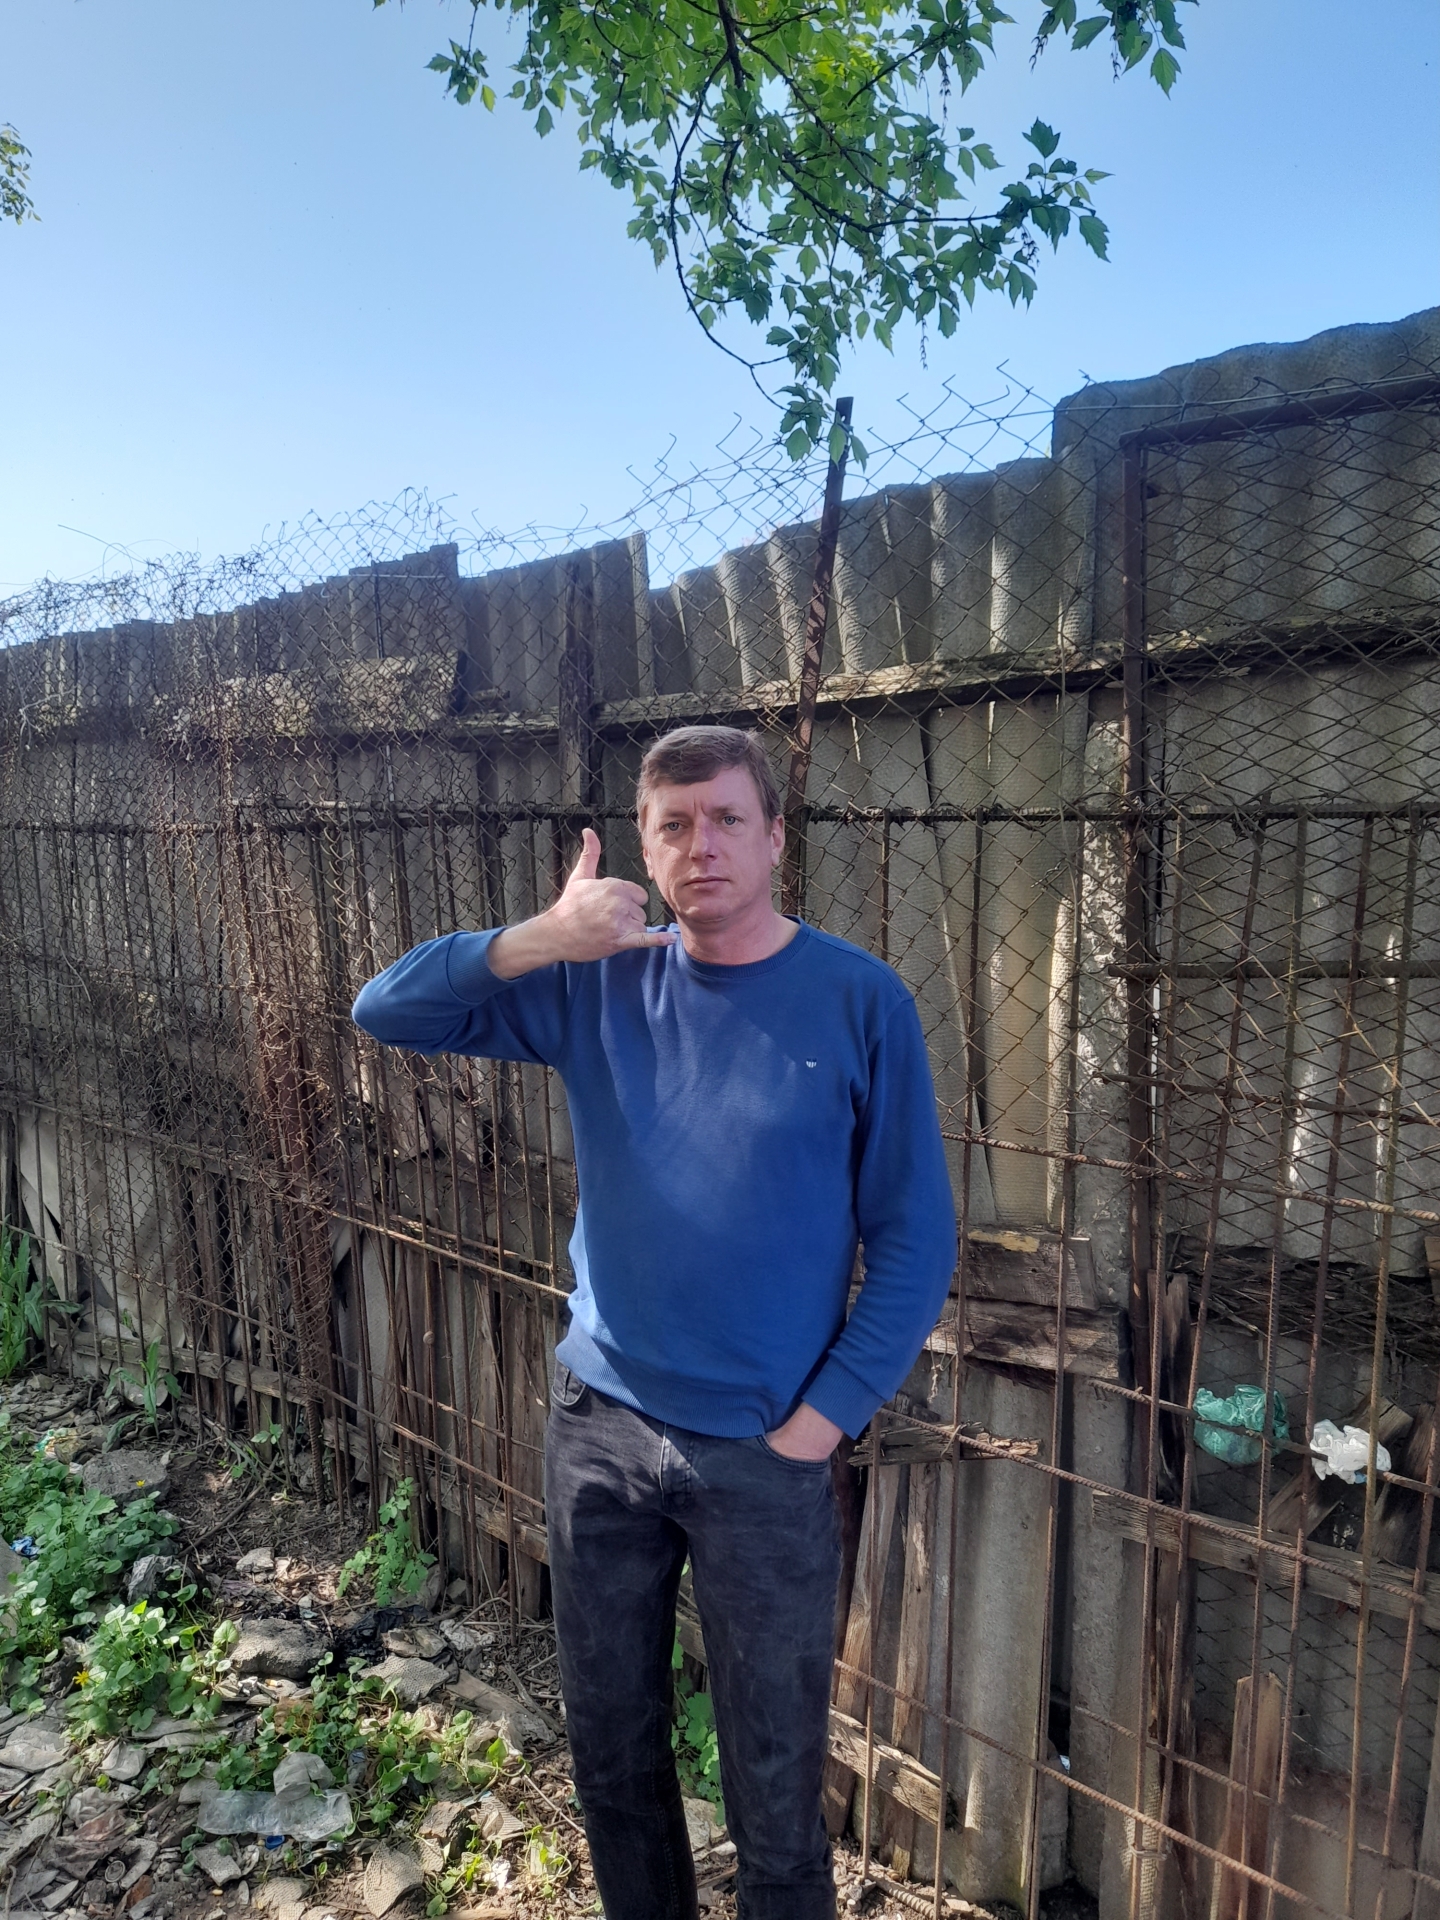
Label: clear